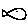
Label: fish